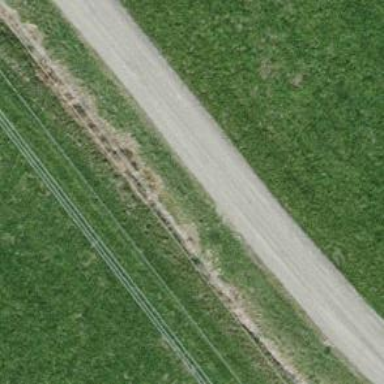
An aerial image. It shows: Asphalt track with grade1 tracktype.